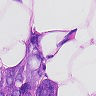
Metastatic tissue present: yes